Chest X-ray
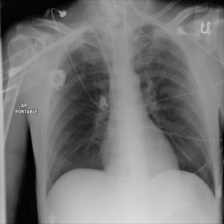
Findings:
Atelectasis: negative
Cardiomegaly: negative
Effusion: negative
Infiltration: negative
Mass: negative
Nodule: negative
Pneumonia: negative
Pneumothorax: negative
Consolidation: negative
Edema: negative
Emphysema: negative
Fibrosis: negative
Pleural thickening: negative
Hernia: negative